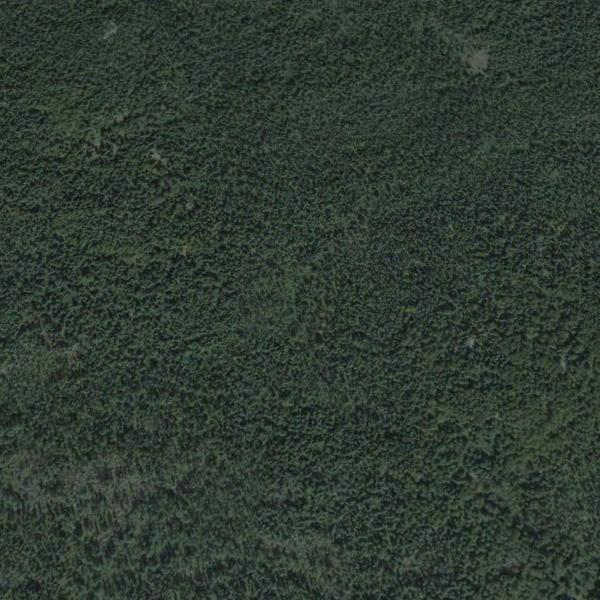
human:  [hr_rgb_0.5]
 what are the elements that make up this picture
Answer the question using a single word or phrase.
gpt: trees